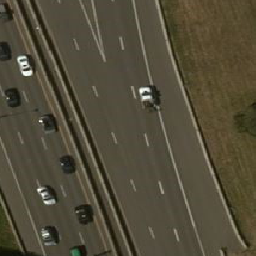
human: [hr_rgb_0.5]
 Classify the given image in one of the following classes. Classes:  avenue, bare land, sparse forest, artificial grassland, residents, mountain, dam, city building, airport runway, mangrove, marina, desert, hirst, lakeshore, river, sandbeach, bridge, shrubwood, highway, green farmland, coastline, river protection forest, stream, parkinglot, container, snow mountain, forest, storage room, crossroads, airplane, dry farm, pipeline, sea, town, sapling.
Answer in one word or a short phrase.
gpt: highway